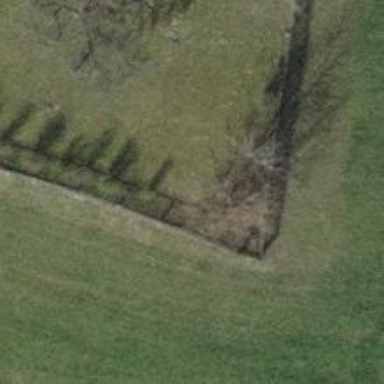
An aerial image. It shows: Hedge acting as barrier.